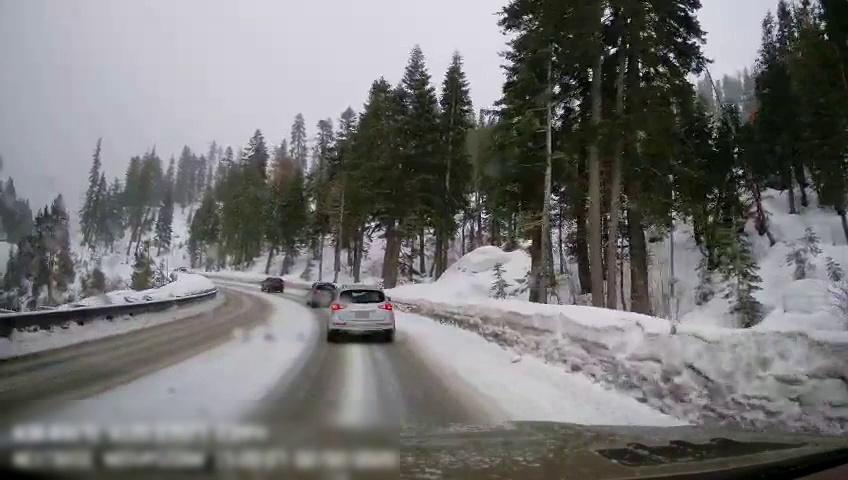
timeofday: Day
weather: Snowy
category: Drivable Space
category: Vehicles | SUV
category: Vehicles | Car
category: Vehicles | Car